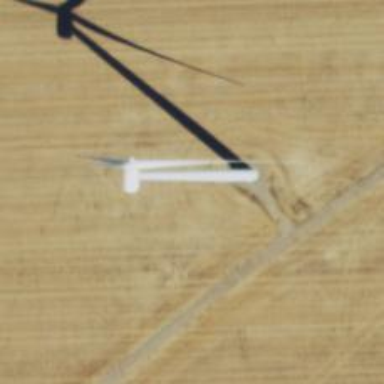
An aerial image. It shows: Wind generator powered by horizontal axis wind turbine.